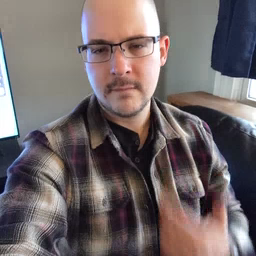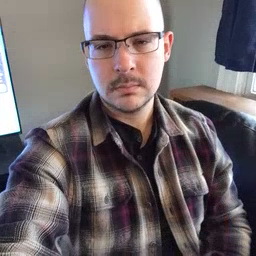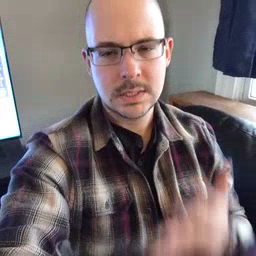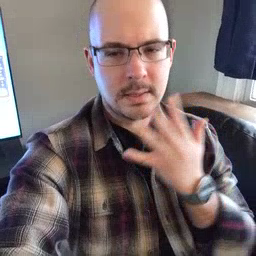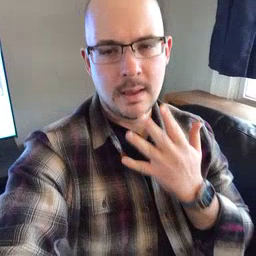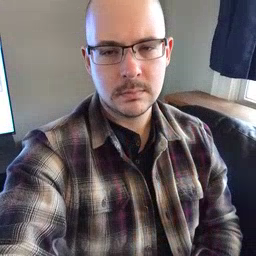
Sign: sad